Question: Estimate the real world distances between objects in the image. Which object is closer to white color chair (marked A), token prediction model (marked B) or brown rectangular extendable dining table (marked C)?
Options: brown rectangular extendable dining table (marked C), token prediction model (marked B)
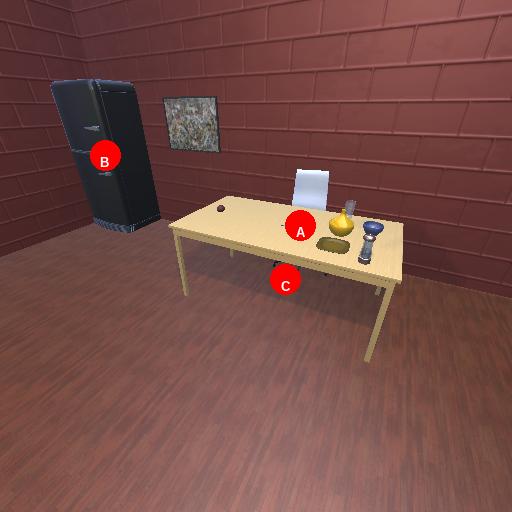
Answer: brown rectangular extendable dining table (marked C)